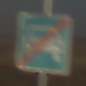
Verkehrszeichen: EndeKraftfahrstrasse
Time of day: MorningAfternoon
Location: Outdoor (Nature)
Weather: Clear
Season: NotSpecified
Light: Natural